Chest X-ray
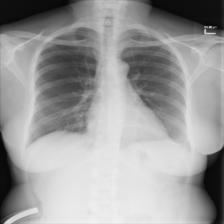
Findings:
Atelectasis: positive
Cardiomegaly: negative
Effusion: negative
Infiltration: negative
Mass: negative
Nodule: negative
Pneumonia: negative
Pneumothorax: negative
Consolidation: negative
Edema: negative
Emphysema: negative
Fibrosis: negative
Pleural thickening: negative
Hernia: negative